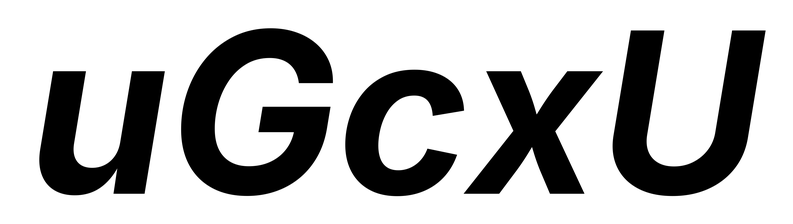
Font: Inter-Italic_Bold_Italic